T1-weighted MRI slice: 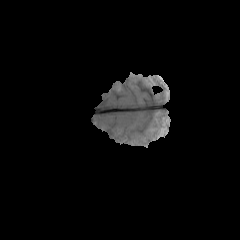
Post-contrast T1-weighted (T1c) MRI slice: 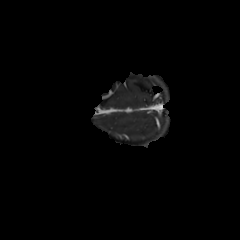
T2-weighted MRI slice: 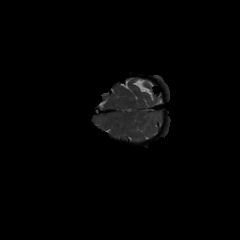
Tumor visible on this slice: no